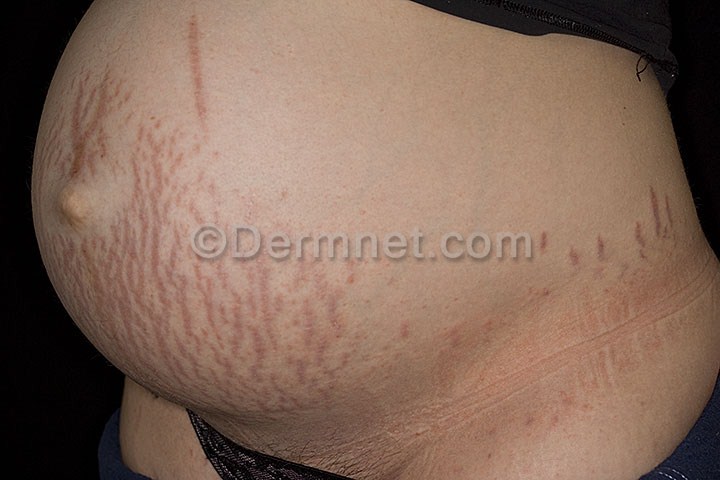
Disease: Urticaria Hives